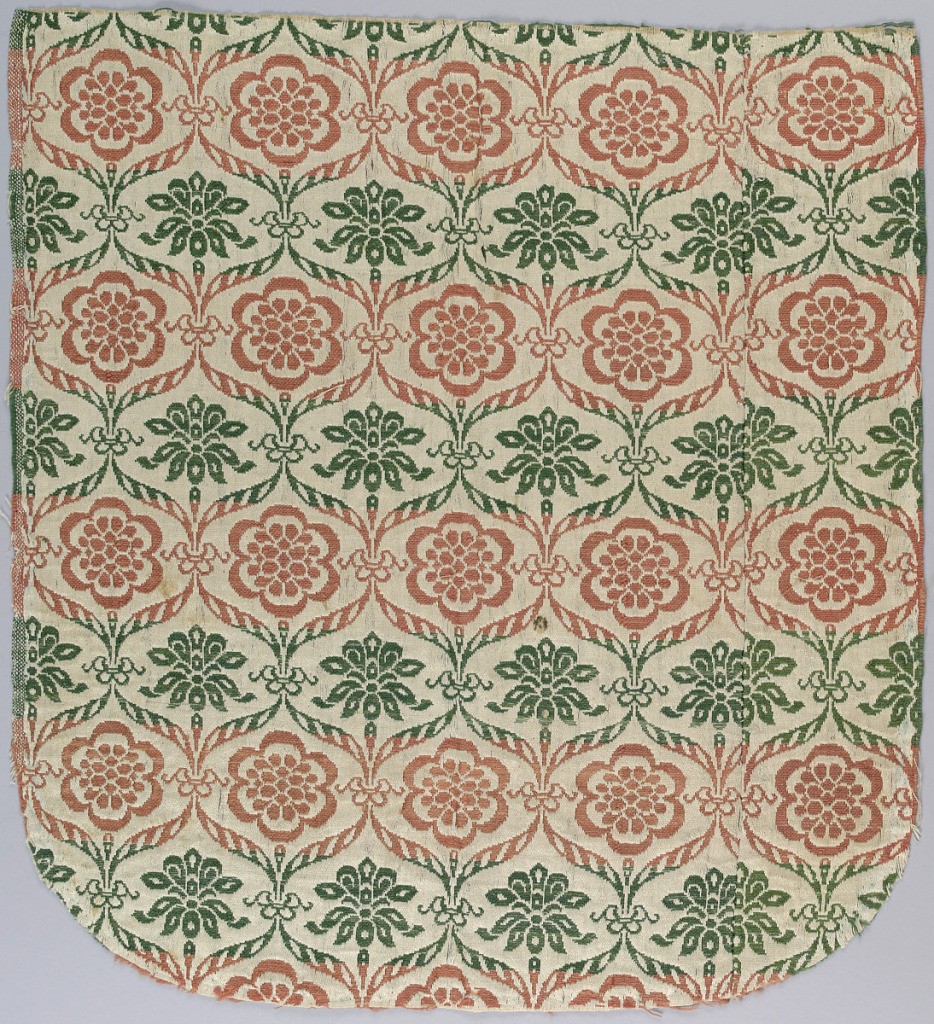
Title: Fragment
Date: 17th century
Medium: linen (ivory), silk (lt. rust, tan/ivory), wool (red, green) Technique: plain weave (linen) with supplementary warp (silk) and supplementary wefts (red, green)
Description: Small ogives framing alternately red and green palmettes.